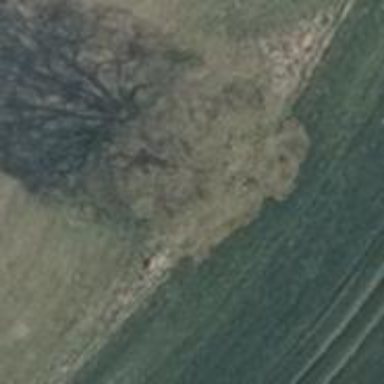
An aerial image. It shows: Deciduous broadleaved tree.